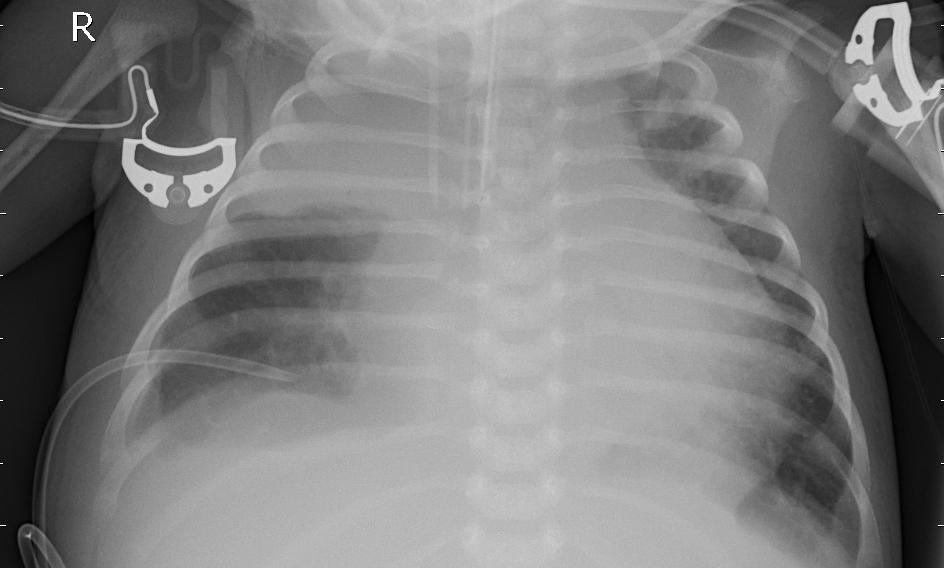
Diagnosis: PNEUMONIA